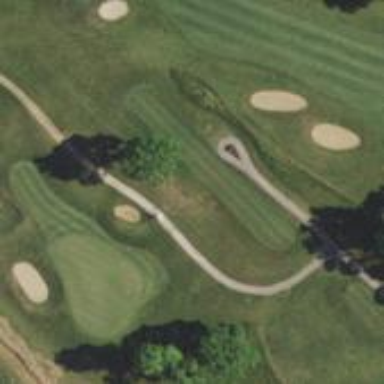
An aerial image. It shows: Grass area designated as golf tee.